Field crop: maize
Growth stage: 2
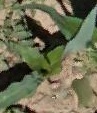
Species: maize